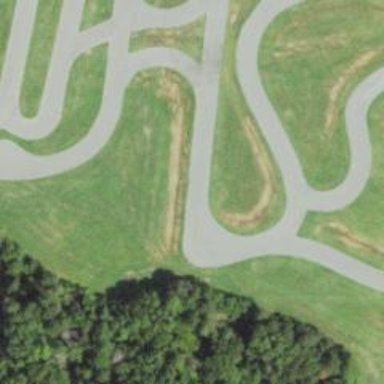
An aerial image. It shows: Asphalt raceway designed for motor sports.